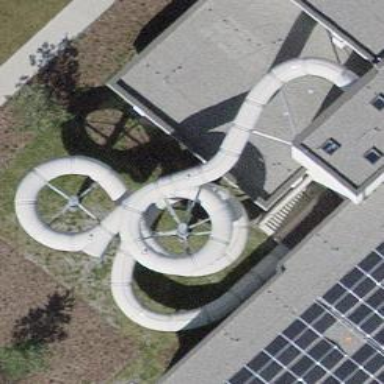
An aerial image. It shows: Water slide attraction.